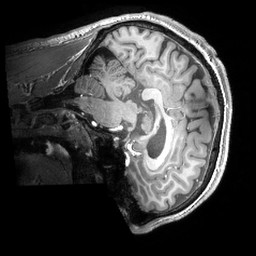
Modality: T1w
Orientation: sagittal
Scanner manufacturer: philips
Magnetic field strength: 7 T
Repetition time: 0.008 s
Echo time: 0.001974 s